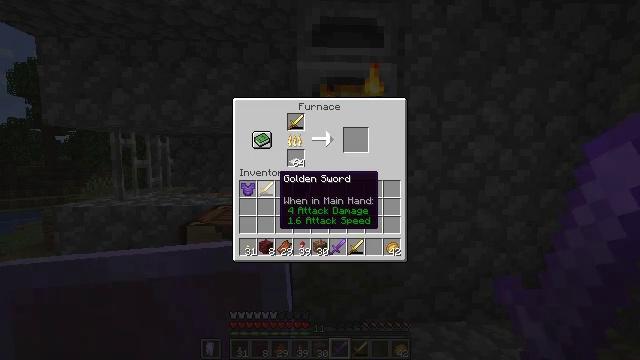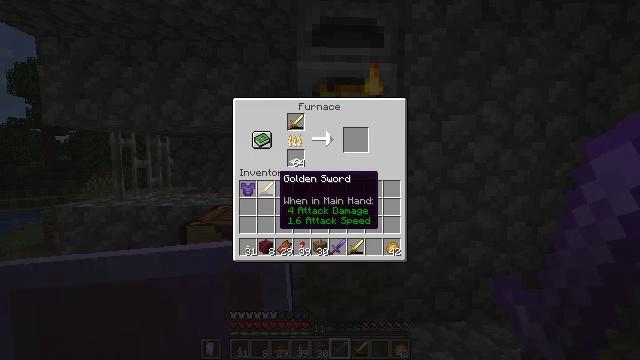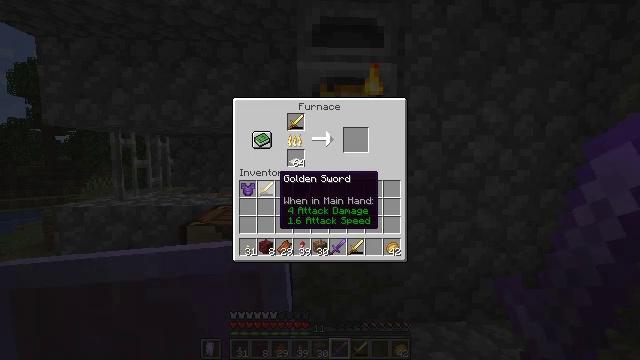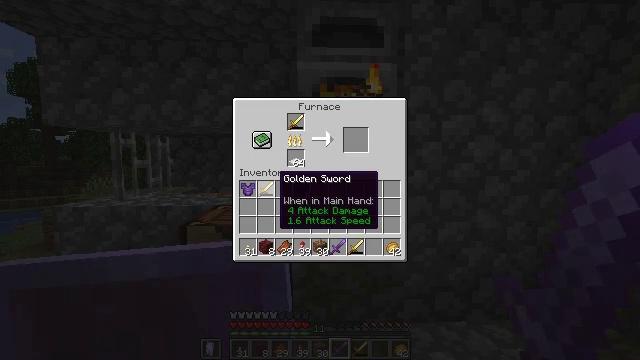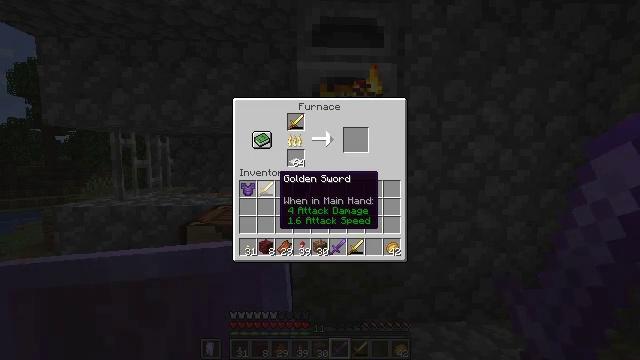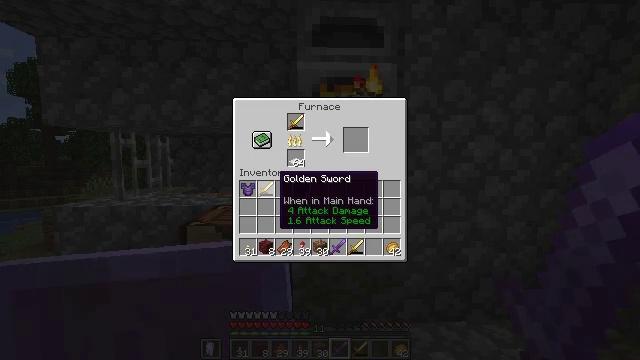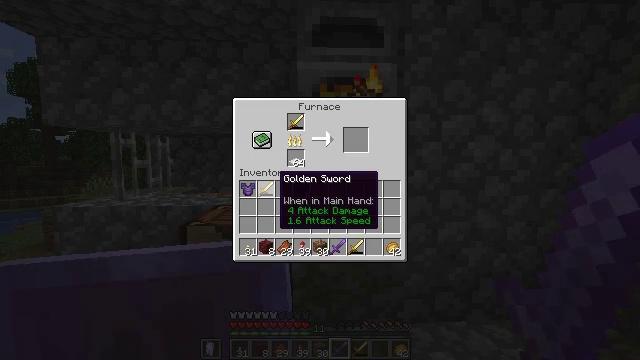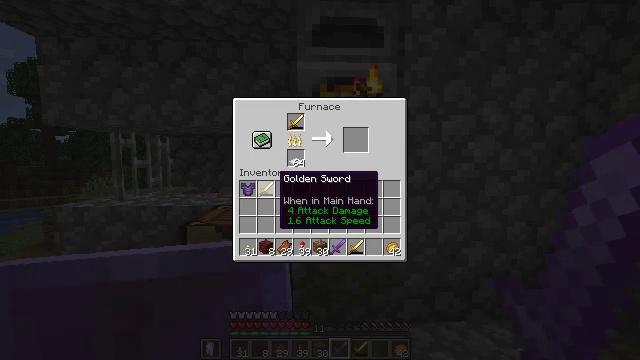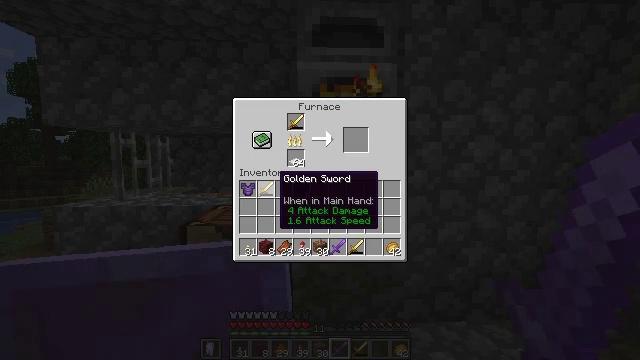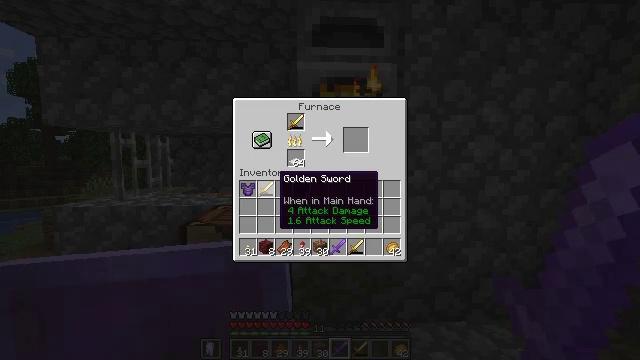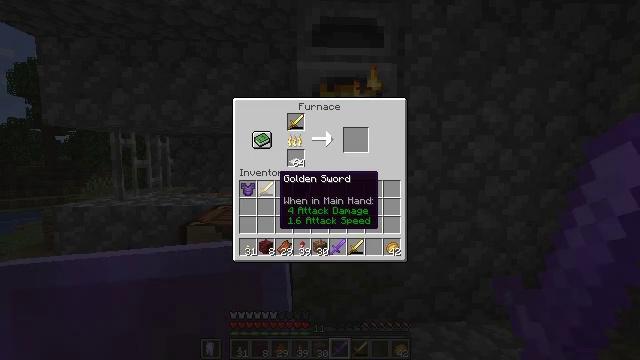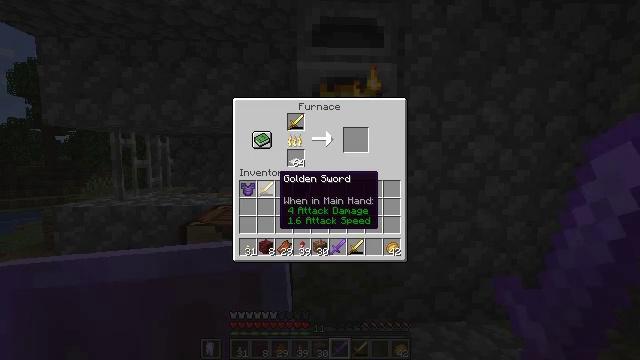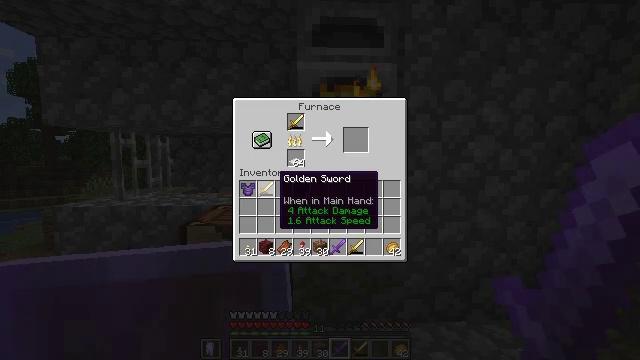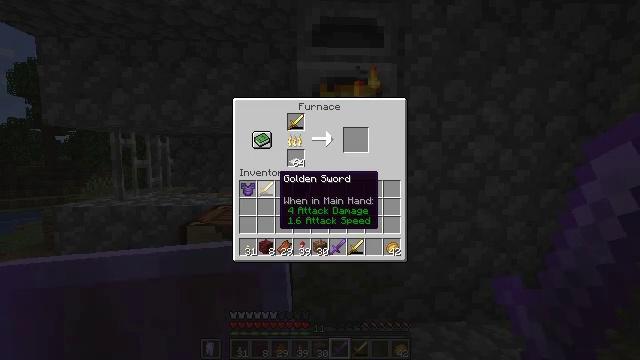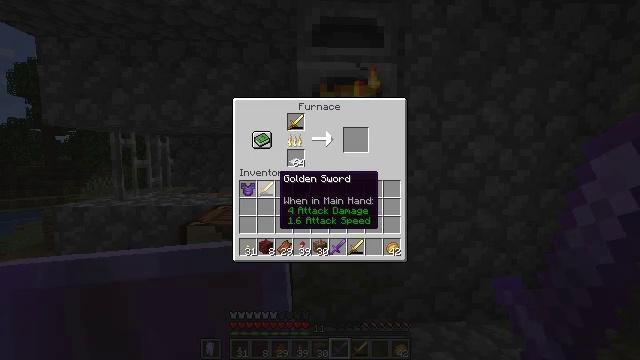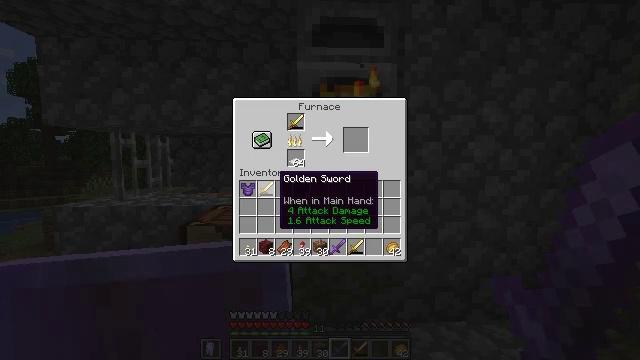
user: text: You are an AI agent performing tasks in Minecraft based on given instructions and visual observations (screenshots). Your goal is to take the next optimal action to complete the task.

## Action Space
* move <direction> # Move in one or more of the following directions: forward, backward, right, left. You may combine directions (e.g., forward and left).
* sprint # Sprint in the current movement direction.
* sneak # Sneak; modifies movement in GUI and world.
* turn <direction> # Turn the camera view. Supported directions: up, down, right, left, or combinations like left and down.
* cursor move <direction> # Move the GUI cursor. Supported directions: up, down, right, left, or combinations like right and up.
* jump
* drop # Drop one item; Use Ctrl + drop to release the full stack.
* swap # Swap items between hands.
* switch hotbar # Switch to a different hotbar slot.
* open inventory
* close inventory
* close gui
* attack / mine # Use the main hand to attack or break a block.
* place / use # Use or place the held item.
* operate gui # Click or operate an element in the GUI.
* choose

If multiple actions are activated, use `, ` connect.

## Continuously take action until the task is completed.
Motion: motion action
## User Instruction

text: Make gold nugget using the gold ingot.
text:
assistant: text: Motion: sneak
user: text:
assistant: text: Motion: sneak
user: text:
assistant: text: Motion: sneak
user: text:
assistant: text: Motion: sneak
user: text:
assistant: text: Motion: sneak
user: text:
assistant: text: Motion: sneak
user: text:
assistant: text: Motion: sneak
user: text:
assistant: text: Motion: sneak
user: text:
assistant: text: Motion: sneak
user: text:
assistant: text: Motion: sneak
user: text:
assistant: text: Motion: sneak
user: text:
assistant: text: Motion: sneak
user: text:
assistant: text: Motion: sneak
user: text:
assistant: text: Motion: sneak
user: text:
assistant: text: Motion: sneak
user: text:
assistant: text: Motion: sneak
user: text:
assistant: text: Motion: sneak
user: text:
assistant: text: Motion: sneak
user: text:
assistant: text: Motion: sneak
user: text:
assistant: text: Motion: sneak
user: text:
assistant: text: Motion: sneak
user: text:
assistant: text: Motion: sneak
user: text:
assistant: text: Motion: sneak
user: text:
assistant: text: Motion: sneak
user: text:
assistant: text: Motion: sneak
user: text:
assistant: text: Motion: sneak
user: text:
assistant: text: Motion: sneak
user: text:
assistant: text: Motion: sneak
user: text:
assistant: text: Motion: sneak
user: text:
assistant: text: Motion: sneak